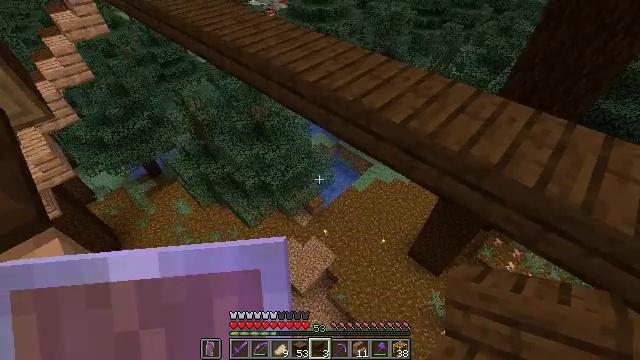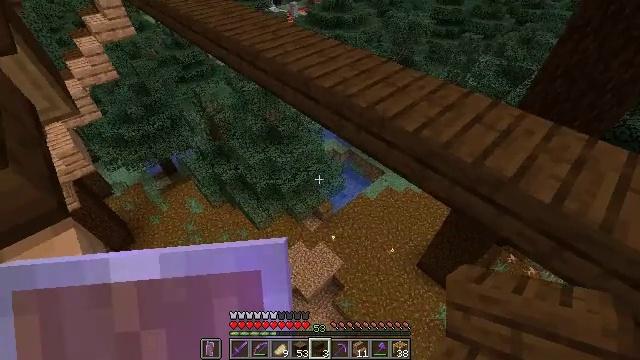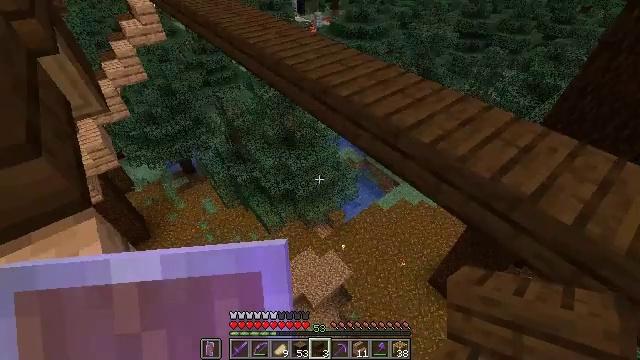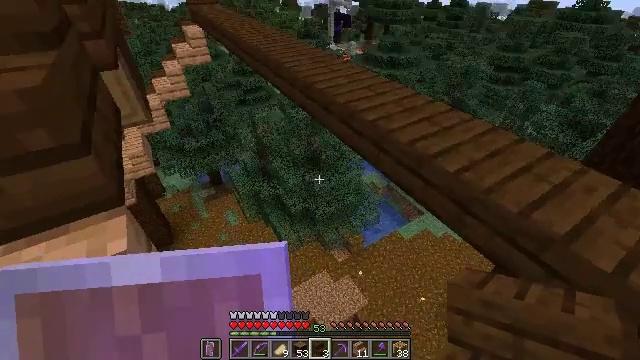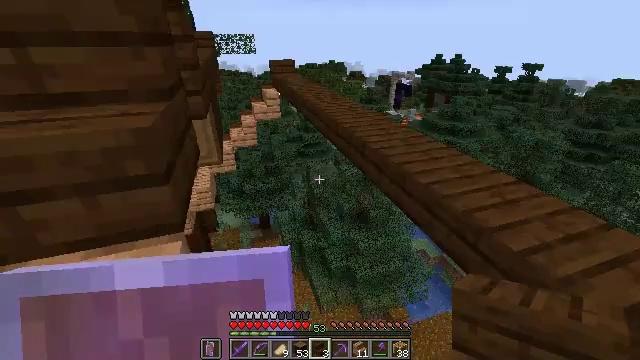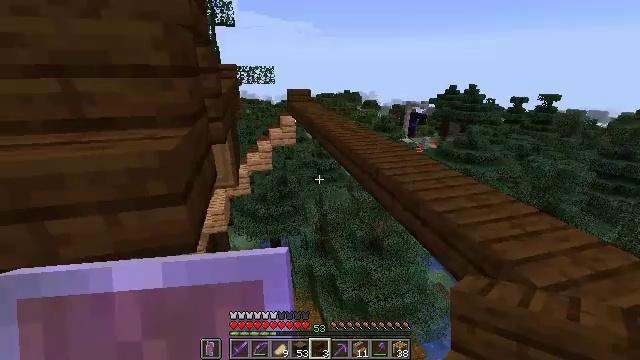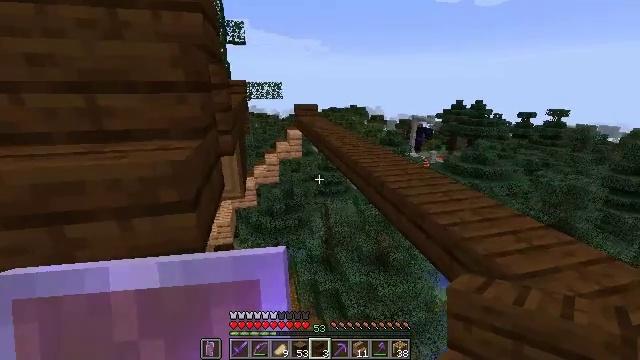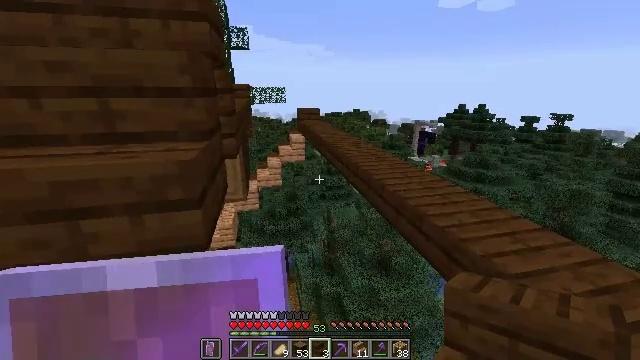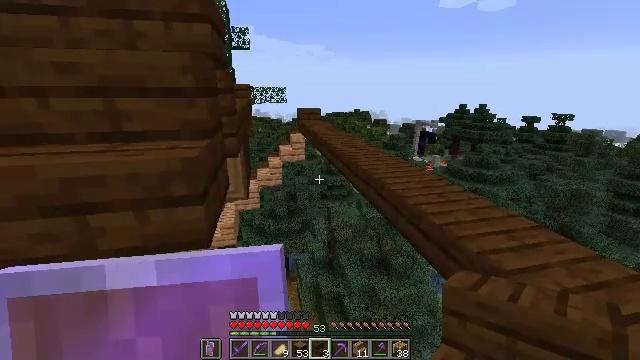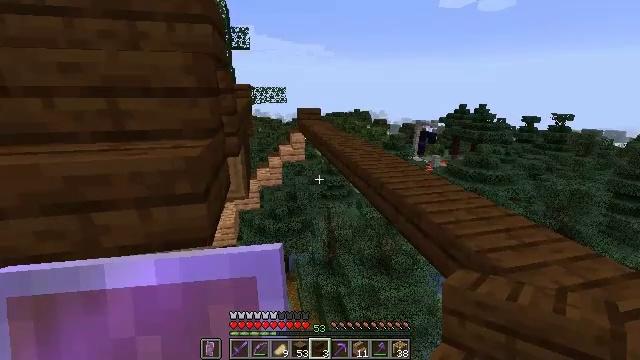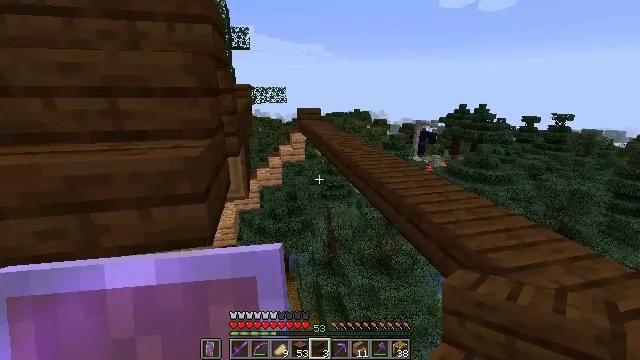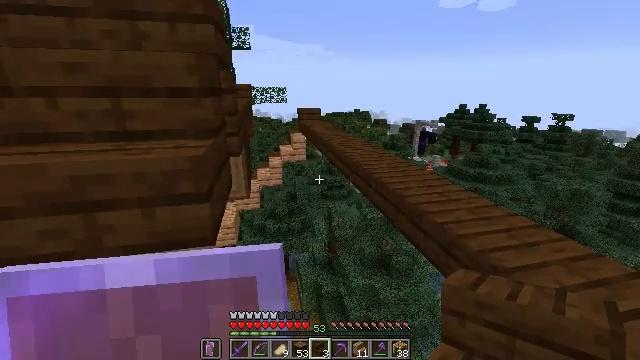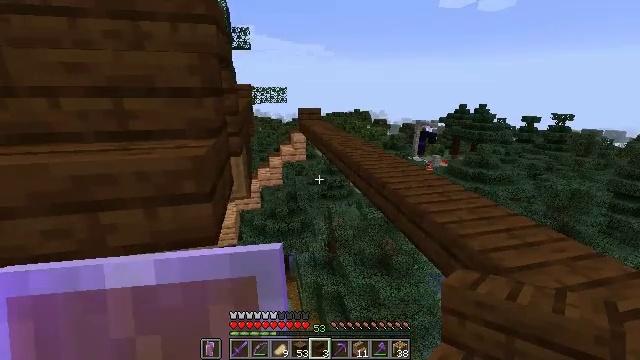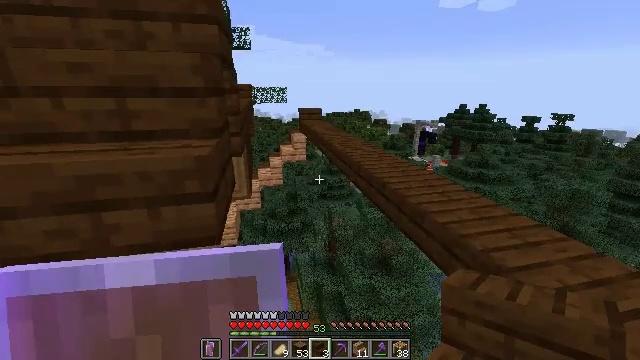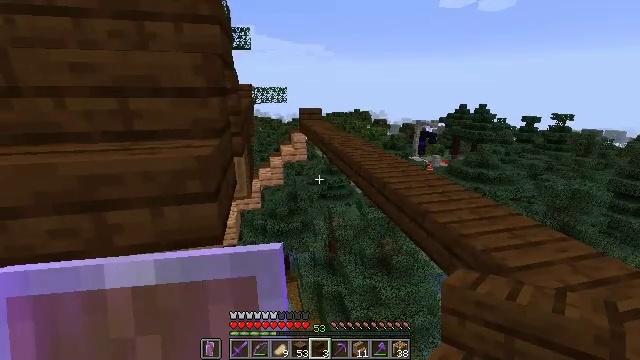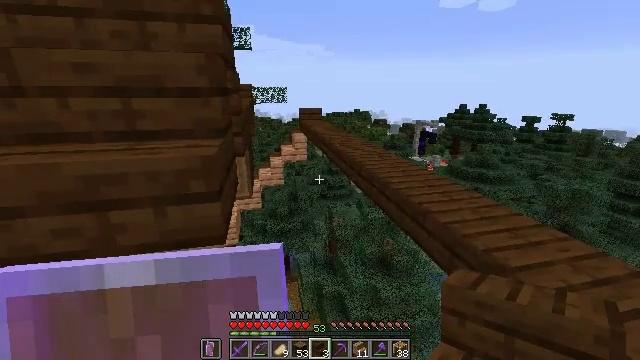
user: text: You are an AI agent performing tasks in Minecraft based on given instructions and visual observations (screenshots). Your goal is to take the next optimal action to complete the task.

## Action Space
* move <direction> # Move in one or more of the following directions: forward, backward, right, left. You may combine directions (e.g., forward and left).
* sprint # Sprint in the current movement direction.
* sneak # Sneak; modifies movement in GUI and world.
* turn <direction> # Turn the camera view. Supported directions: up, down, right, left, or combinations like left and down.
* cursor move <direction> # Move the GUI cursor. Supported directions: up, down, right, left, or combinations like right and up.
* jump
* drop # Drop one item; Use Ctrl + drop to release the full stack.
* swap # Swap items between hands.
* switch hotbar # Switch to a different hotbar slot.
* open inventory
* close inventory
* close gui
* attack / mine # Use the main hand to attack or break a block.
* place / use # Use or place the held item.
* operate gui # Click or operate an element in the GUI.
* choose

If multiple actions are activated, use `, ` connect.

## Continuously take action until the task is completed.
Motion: motion action
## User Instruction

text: Mine dark oak stairs from a structure.
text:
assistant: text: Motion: move right, sneak, turn left and up
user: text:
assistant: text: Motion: move right, sneak, turn left and up
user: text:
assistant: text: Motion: move right, sneak, turn left and up
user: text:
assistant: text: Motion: move right, sneak, turn left and up
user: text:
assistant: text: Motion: move back and move right, sneak, turn left and up
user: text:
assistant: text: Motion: move back and move right, sneak, turn left and up
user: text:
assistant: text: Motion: move back, sneak
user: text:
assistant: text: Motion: move back, sneak
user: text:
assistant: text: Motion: move back, sneak
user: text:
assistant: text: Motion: move back, sneak
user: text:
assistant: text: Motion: move back, sneak
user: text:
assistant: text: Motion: move back, sneak
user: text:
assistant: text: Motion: move back, sneak
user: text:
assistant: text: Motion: move back, sneak
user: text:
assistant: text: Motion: move back, sneak
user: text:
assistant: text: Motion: move back, sneak
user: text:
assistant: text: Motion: move back, sneak
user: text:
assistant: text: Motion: move back, sneak
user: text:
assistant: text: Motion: move back, sneak, turn left and down
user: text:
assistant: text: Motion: move back, sneak, turn left and down
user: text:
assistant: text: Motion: move back, sneak, turn left and down
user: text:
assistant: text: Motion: sneak, turn left and down
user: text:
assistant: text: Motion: sneak, turn left and down
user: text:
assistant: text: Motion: sneak, turn left and down
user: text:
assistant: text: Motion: sneak
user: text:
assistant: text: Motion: sneak
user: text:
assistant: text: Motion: sneak
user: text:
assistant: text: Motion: sneak
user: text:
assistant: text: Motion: sneak, turn right and up
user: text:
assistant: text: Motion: sneak, turn right and up